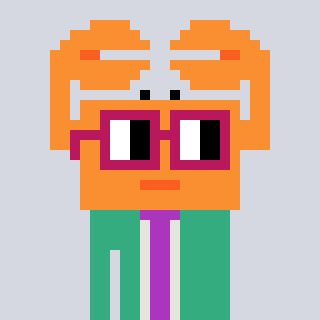
a pixel art character with square dark red glasses, a crab-shaped head and a teal-colored body on a cool background